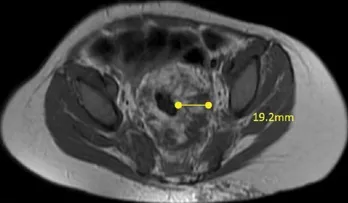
Axial imaging demonstrating the deep pelvic component of the venous malformation. The venous malformation is seen totally encasing the anorectum with marked thickening of their walls almost occluding their lumen. The upper row (
A
,
B
): magnetic resonance imaging study performed before referral to our vascular clinic.
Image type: radiology (mri)